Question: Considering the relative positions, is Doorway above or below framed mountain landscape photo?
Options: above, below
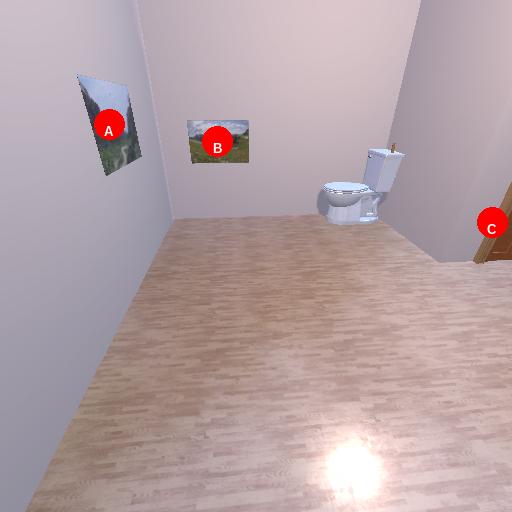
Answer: above